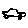
Label: car